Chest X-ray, PA view. Patient: 46 years old, sex F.
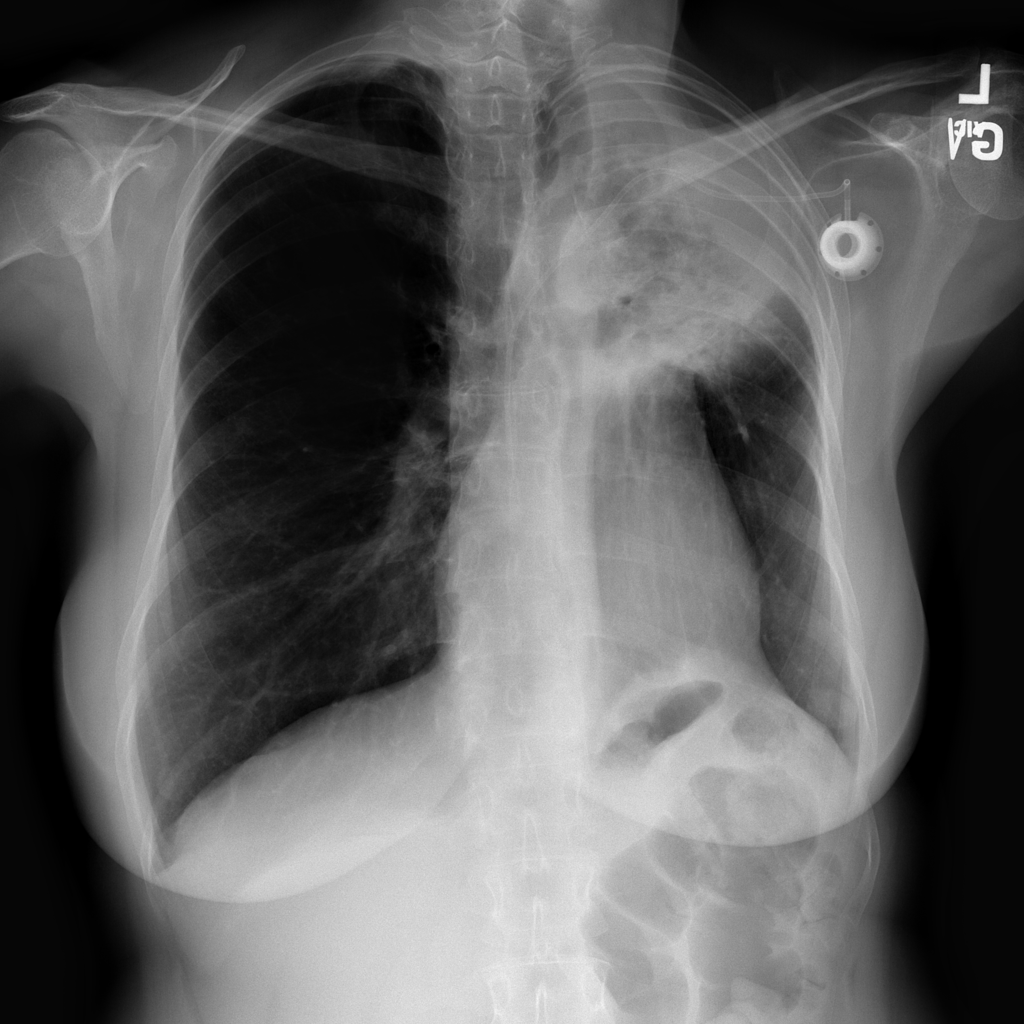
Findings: Consolidation, Nodule